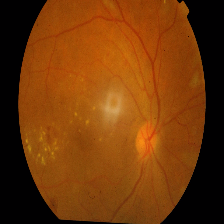
Diabetic retinopathy grade: Proliferative DR